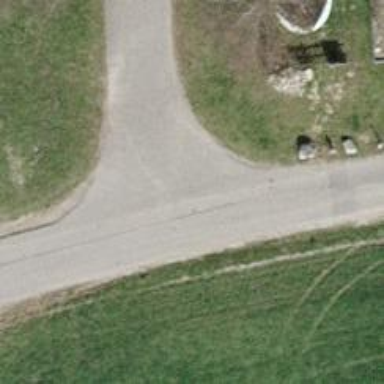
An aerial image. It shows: Unclassified road with asphalt surface meant for agricultural vehicles.